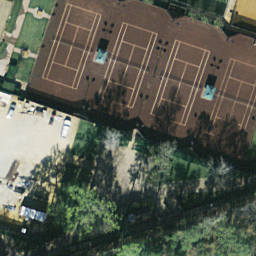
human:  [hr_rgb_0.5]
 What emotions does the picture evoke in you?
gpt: tennis court